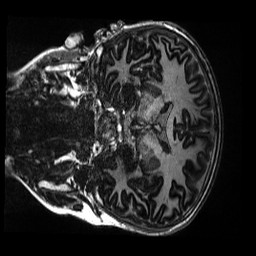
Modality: MP2RAGE
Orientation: coronal
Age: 11
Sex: male
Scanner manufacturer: siemens
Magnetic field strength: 3 T
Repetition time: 4 s
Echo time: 0.00303 s